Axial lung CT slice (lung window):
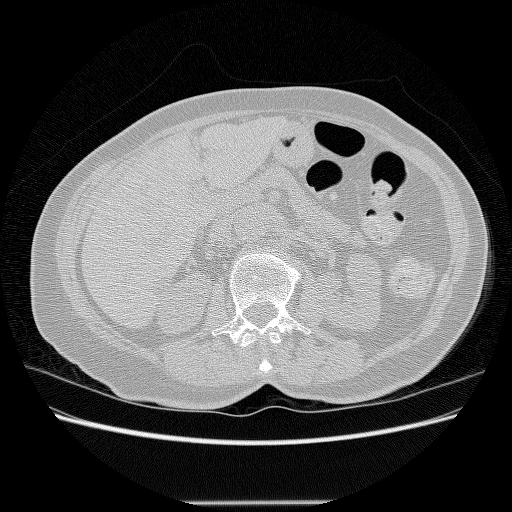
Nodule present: no